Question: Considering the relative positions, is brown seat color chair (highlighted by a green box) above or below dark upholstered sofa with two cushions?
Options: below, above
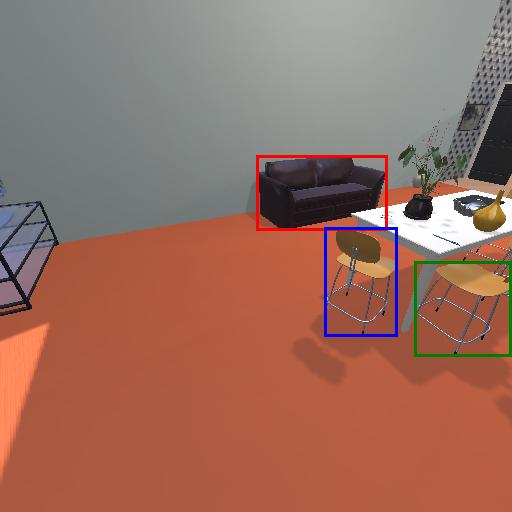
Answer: below